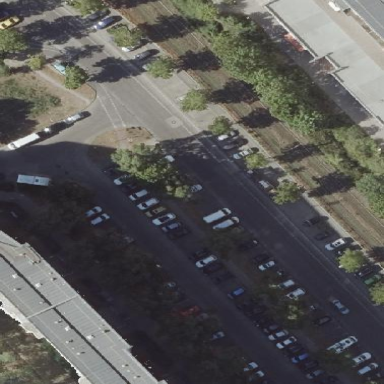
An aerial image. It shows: Street-side parking area.